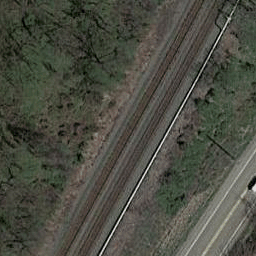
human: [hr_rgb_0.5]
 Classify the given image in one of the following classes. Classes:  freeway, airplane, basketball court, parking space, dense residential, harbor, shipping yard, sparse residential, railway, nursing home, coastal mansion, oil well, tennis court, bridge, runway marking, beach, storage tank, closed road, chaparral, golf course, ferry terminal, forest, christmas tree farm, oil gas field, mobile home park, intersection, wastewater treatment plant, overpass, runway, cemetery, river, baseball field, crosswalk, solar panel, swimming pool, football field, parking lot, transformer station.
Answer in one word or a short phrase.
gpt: railway